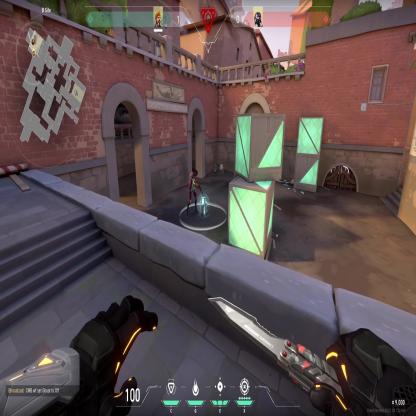
Label: planted spike ; enemy